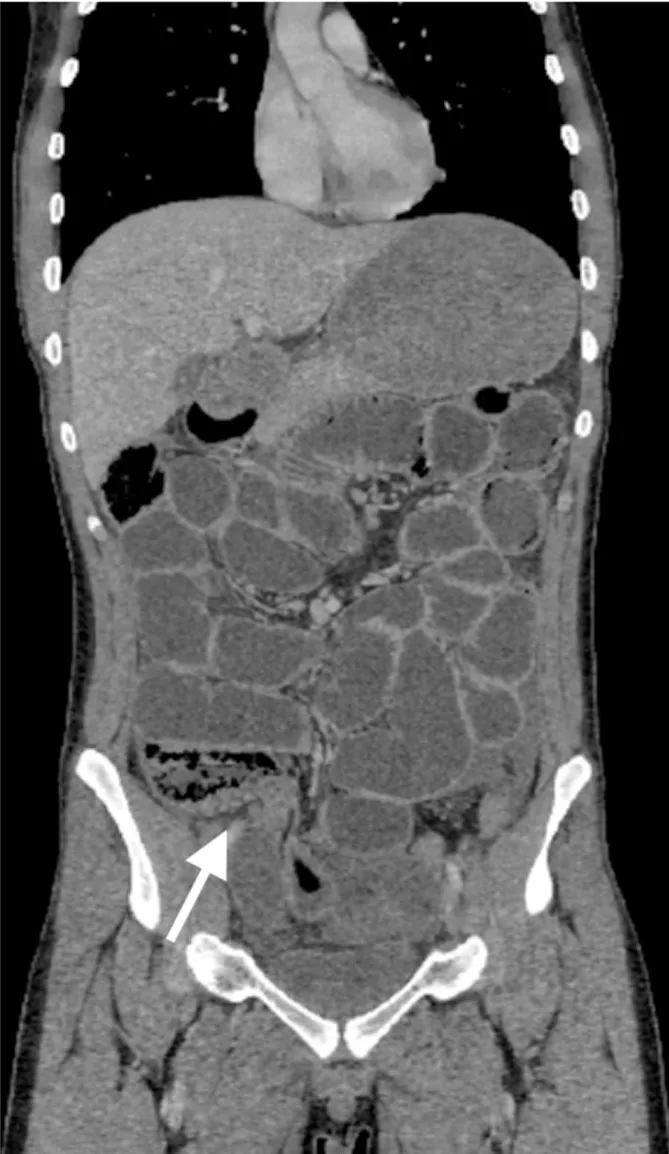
A and B: CT scan of the abdomen demonstrating dilated small bowel, transitional zone of the obstruction, and evidence of pneumatosis intestinalis.
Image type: radiology (ct)